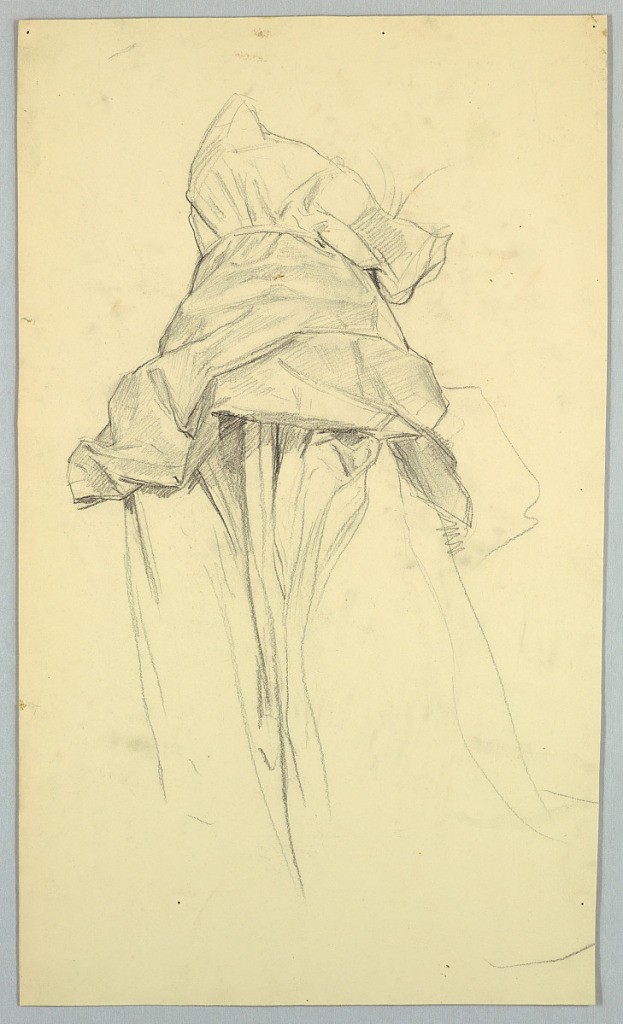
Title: Study of a Female Torso and Drapery
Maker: Raimundo de Madrazo, Spanish, 1841–1920
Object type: Drawing
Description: Study of Victory made for the painting The Return of Christopher Columbus to the Spanish Court, currently owned by the Italian Charities of America.